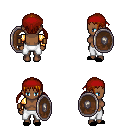
a pixel art fantasy rpg character, female body template, human, dark skin, gold arm armor, white pants, brunette twin-tailed hairstyle, red bandana, leather bracers, black slippers, shield, four views (front, back, left, right), 2x2 character sprite sheet, small pixel art, hard edges, no anti-aliasing